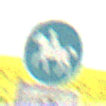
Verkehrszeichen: Reitweg
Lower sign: EinspurigeFahrzeugeFrei6
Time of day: Midday
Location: Outdoor (RoadRail)
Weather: PartlyCloudy
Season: NotSpecified
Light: Natural